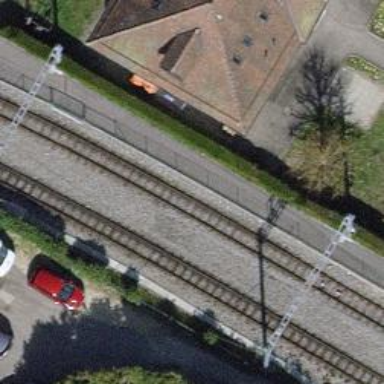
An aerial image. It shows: Narrow-gauge railway track with electrified contact line. The railway has one track.